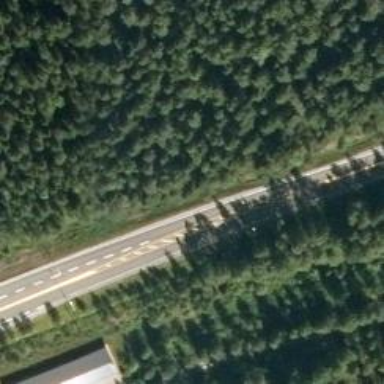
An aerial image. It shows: Asphalt road classified as trunk highway.